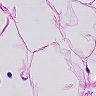
Metastatic tissue present: no